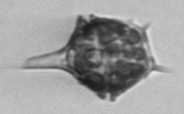
Label: Amylax